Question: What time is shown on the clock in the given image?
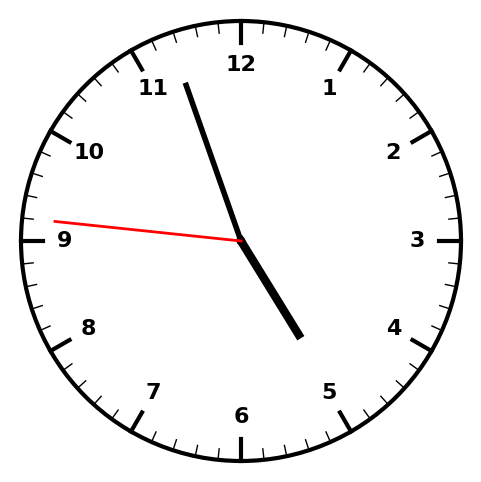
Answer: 04:56:46